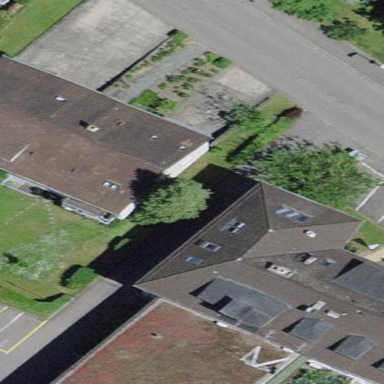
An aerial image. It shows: Gabled roof adorns the apartments building.